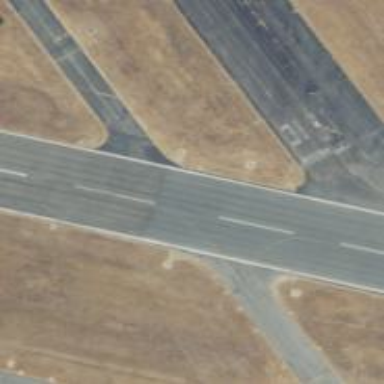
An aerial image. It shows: View of taxiway at the airport.